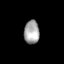
Tissue: skin
Cell type: Epithelial cells
Senescence score: 0.8092
Nuclear area (px): 354
Mean DAPI intensity: 164.291